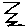
Label: zigzag